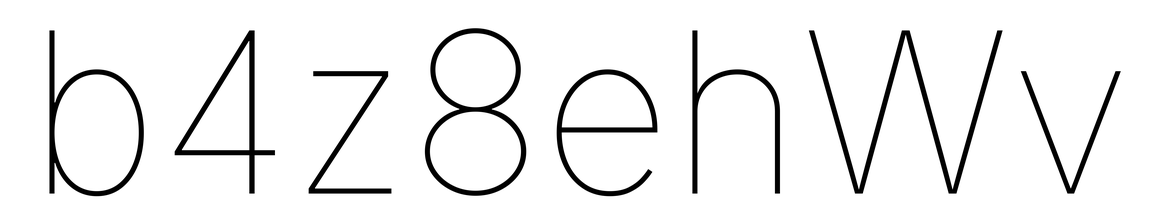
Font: Inter_Thin